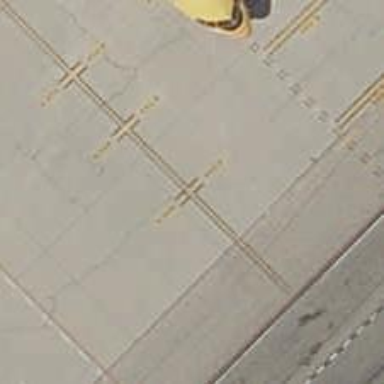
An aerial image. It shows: Airport parking position.